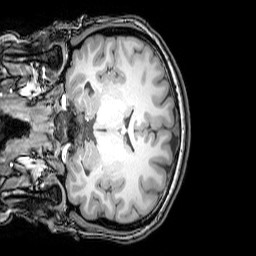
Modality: T1w
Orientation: coronal
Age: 22
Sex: female
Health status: healthy
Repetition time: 0.081 s
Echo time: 0.037 s